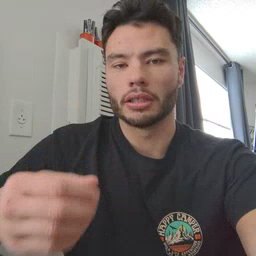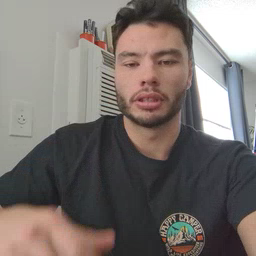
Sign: wet